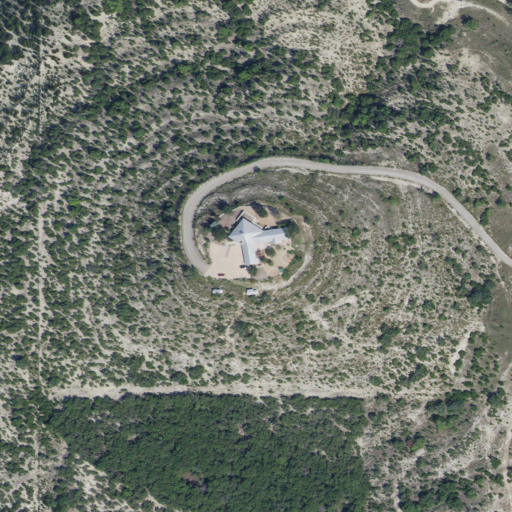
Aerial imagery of mountain in Texas named Ring Mountain containing shrub, evergreen forest, deciduous forest, and low intensity development